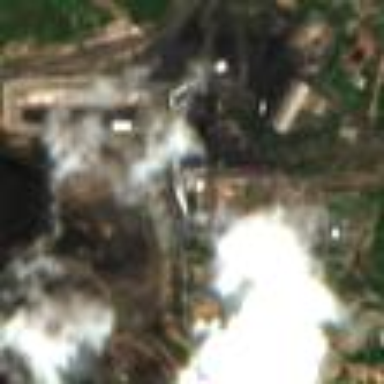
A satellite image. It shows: Industrial area with coal-powered plant.